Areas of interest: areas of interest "Theater"
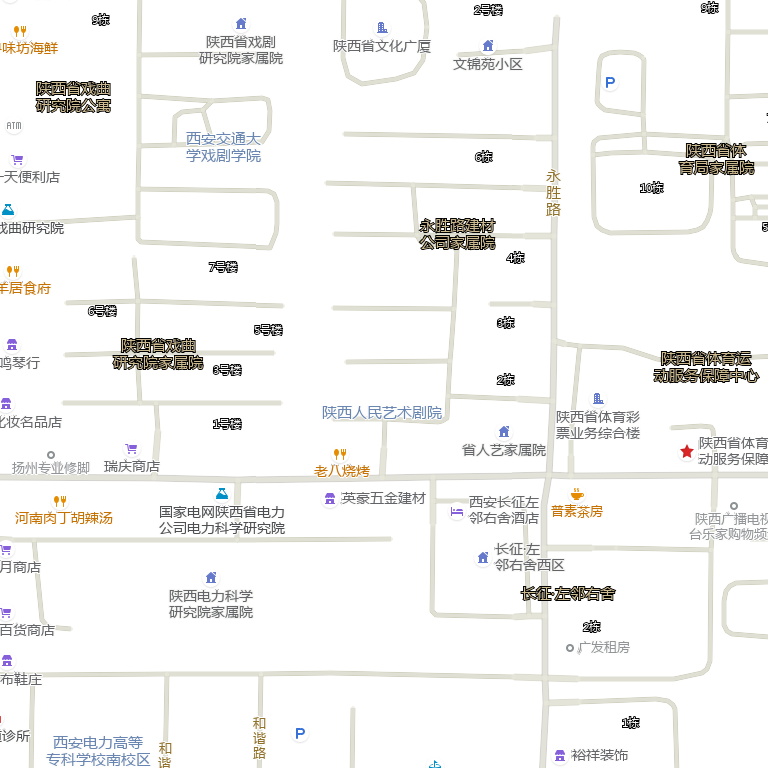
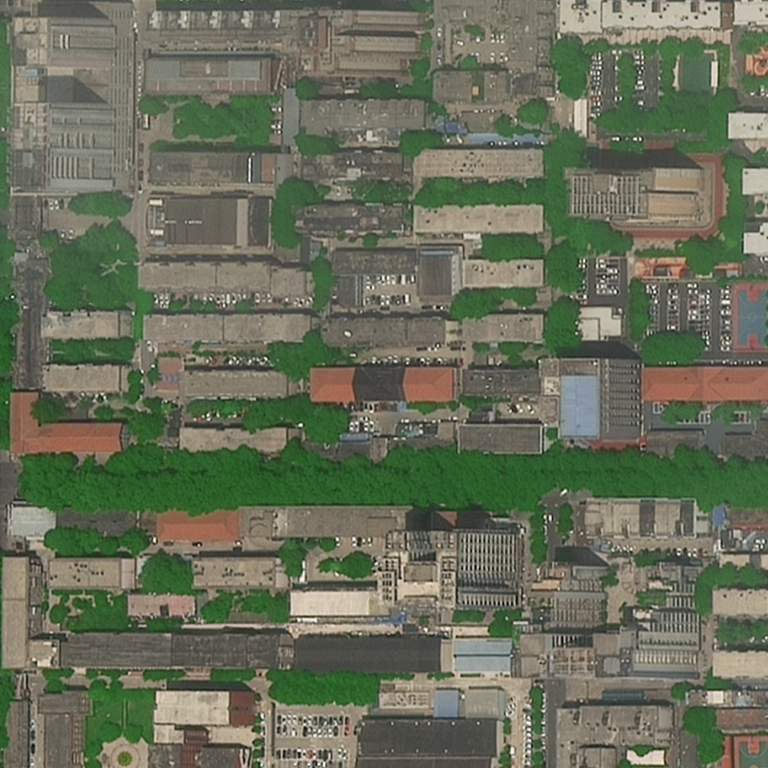